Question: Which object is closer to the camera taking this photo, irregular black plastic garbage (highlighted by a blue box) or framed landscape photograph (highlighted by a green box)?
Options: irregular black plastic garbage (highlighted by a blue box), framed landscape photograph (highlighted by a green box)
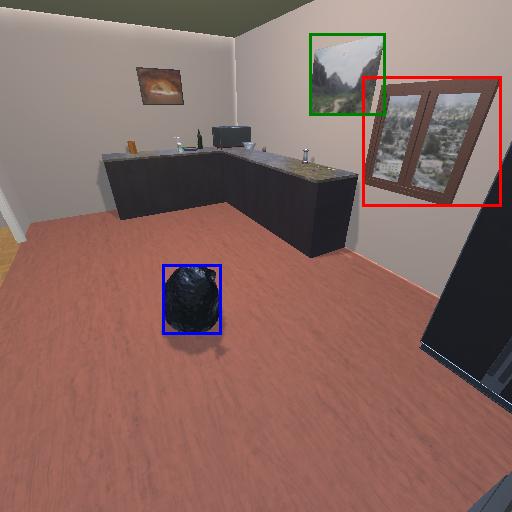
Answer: irregular black plastic garbage (highlighted by a blue box)